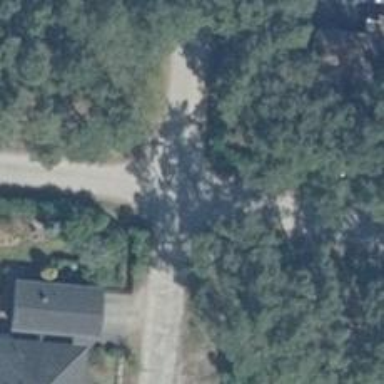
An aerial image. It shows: Residential road.